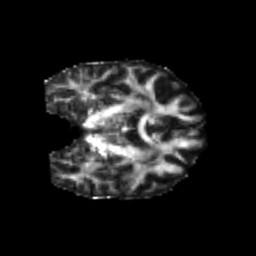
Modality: FA
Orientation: coronal
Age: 24
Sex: female
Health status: healthy
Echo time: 0.074 s